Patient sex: M
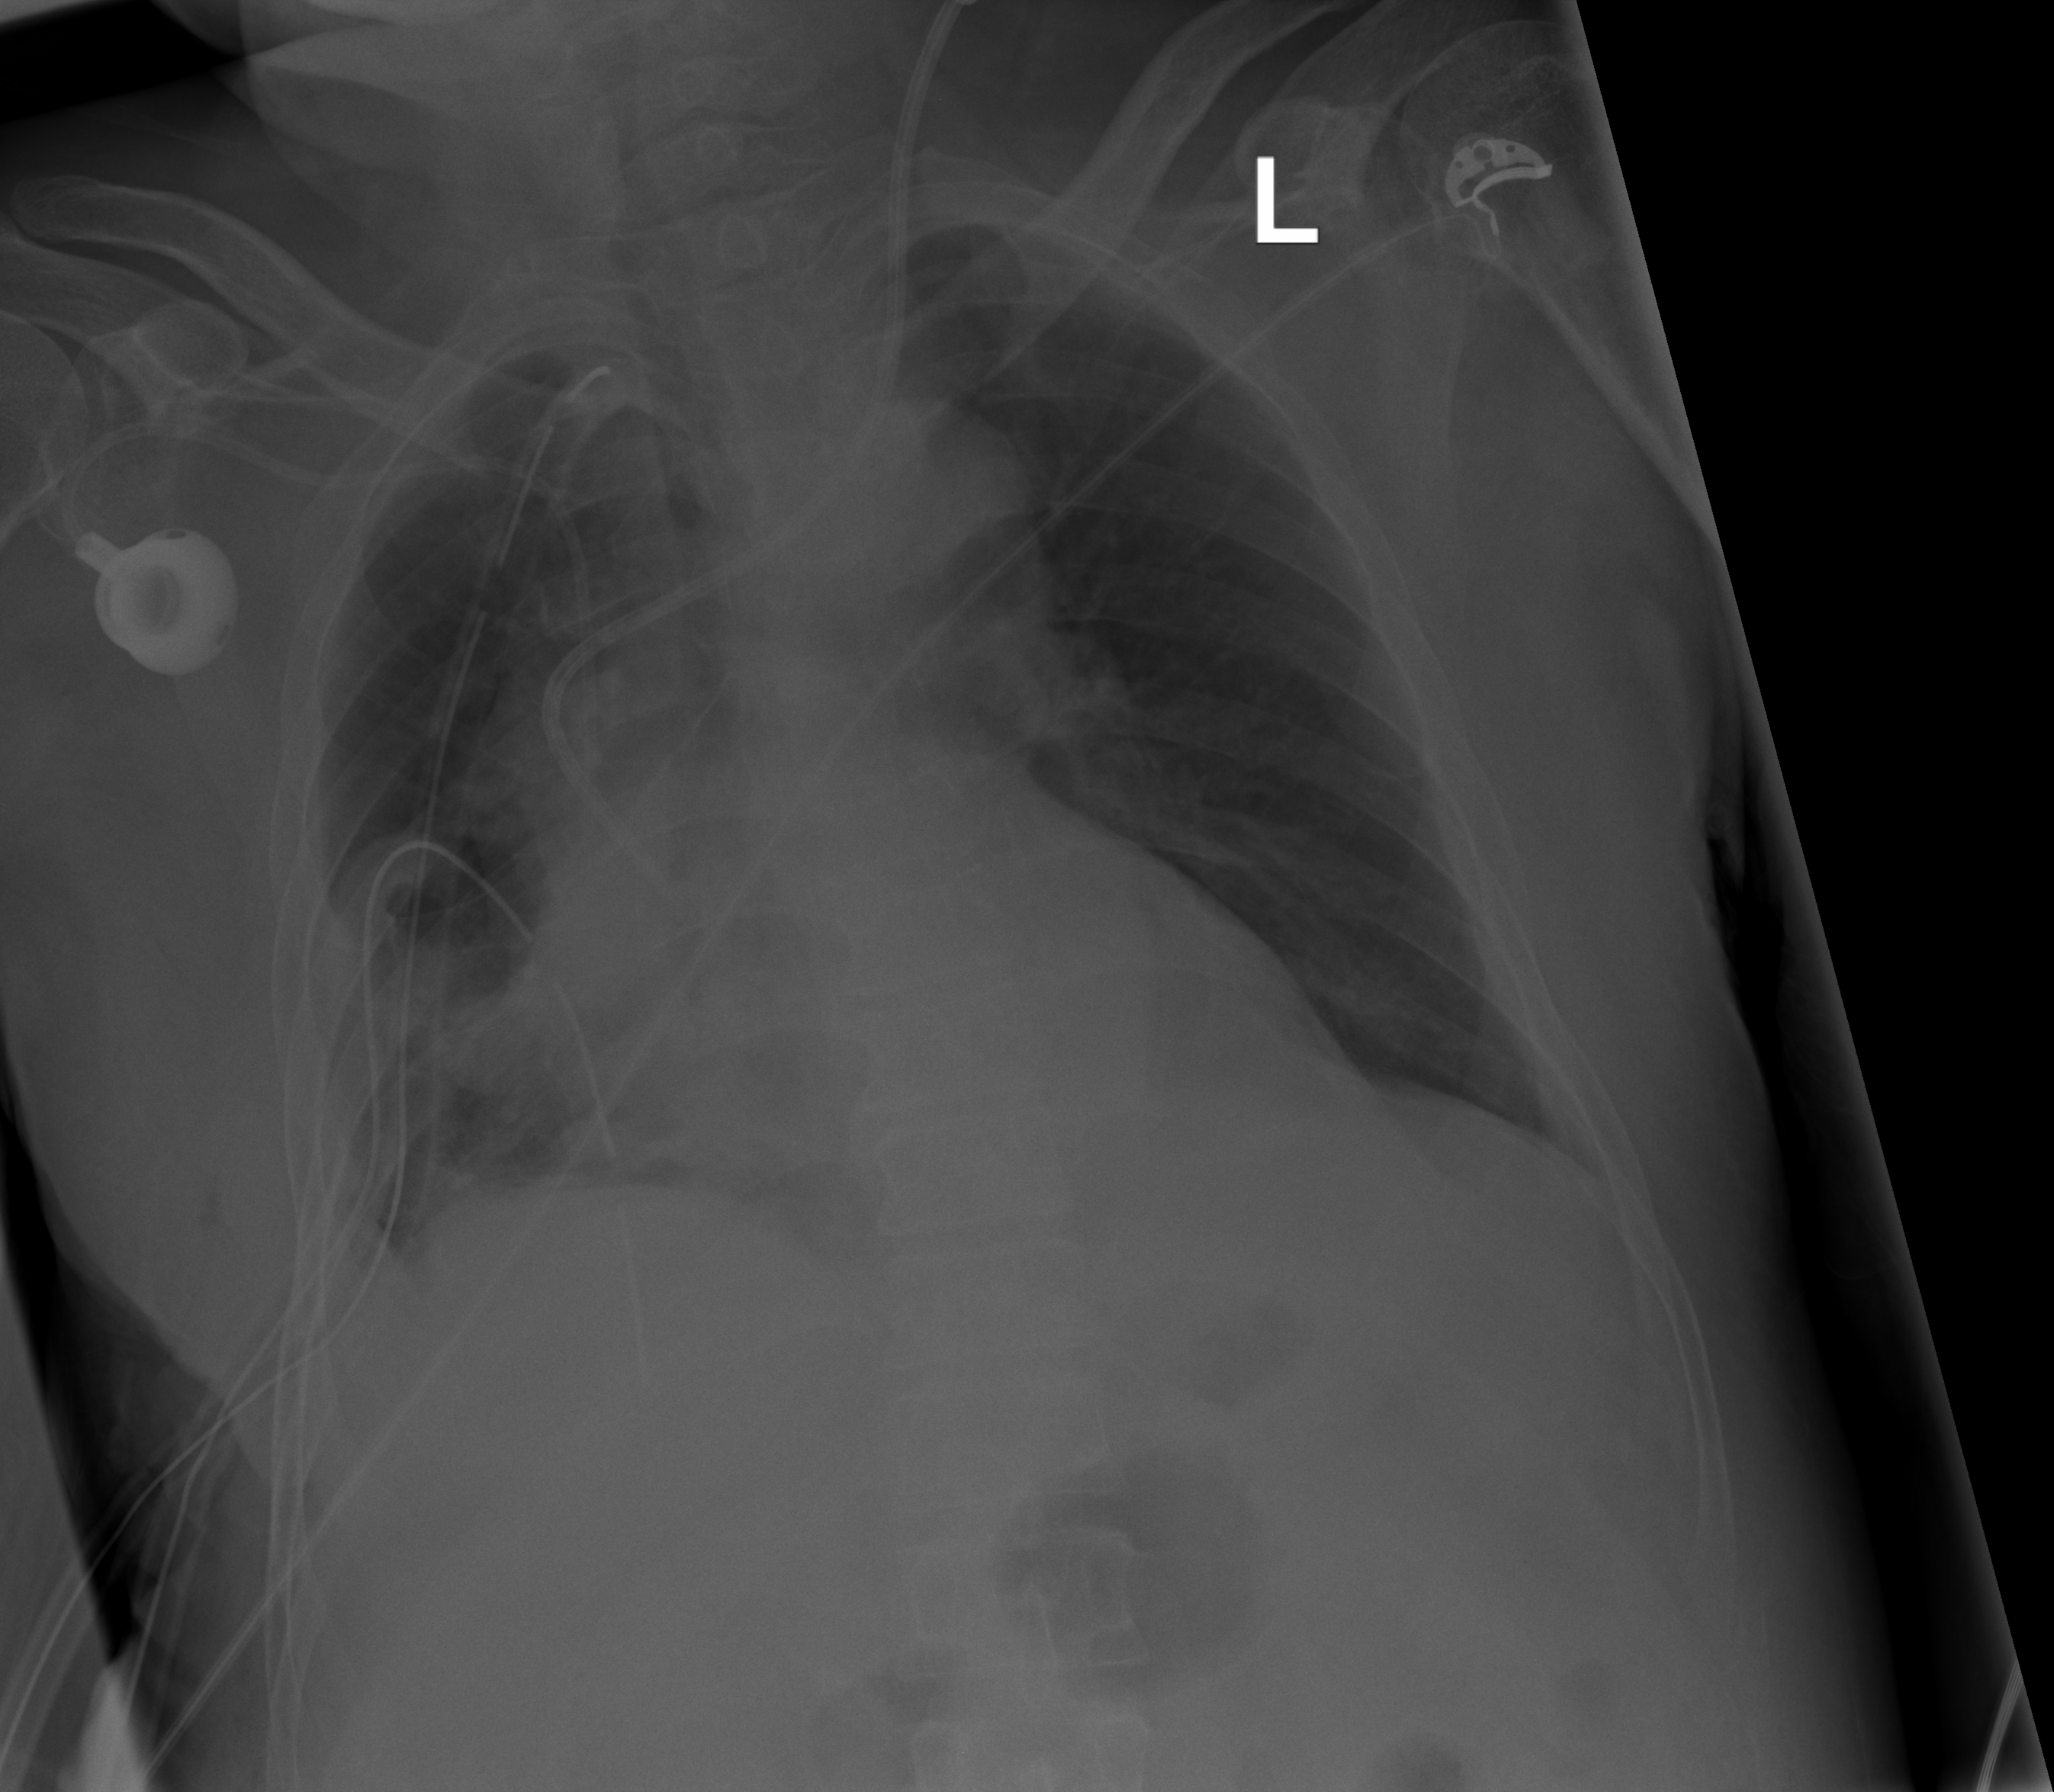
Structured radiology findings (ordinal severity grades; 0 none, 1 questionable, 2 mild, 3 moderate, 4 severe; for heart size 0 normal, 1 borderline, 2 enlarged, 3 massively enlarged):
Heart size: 2
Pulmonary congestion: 0
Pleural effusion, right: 2
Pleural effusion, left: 0
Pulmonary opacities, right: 0
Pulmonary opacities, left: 0
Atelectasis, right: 3
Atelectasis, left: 0